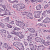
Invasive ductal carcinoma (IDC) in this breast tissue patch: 1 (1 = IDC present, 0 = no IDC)